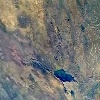
Label: land